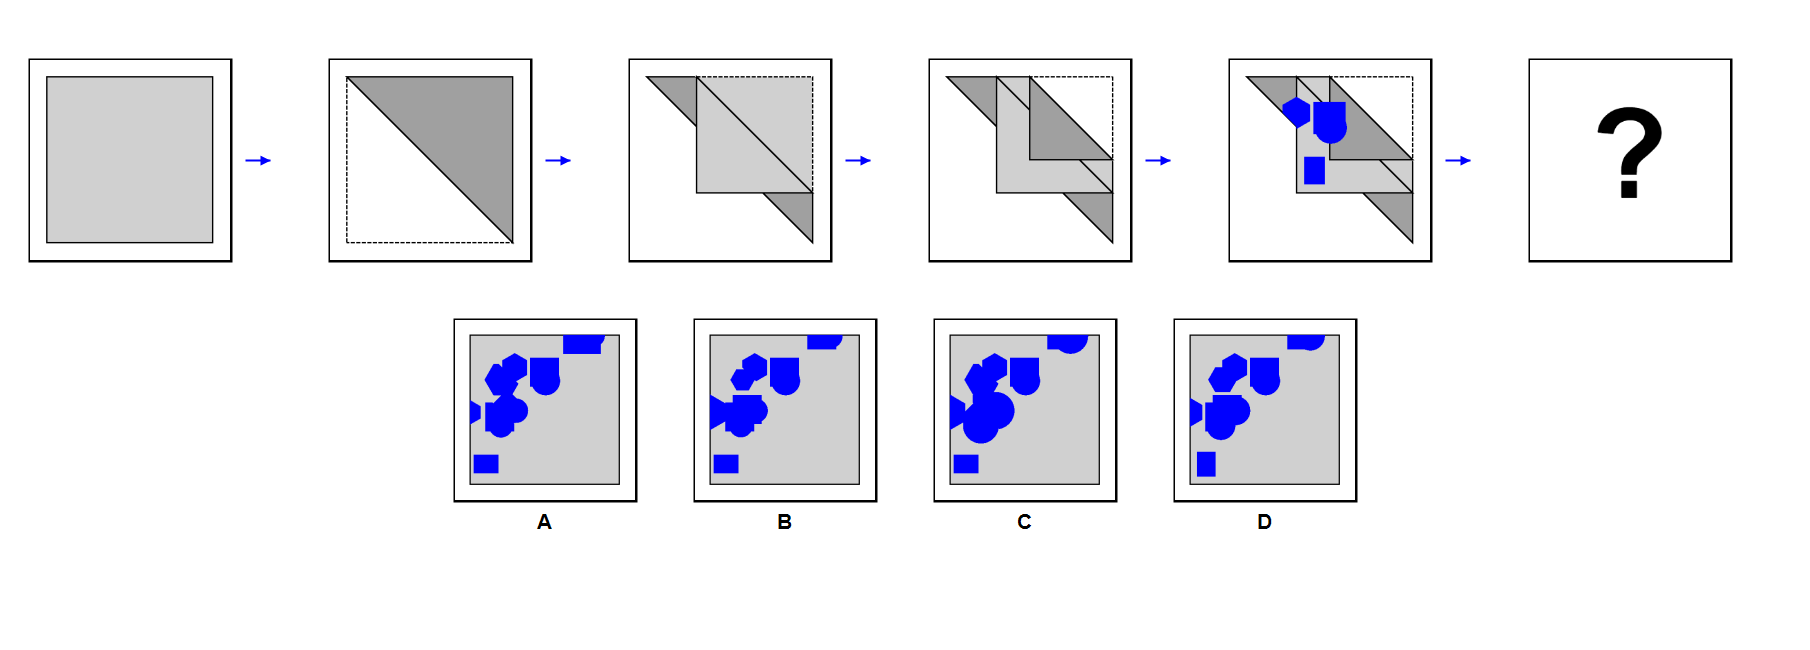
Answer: D